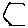
Label: hexagon